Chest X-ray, AP view. Patient: 45 years old, sex F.
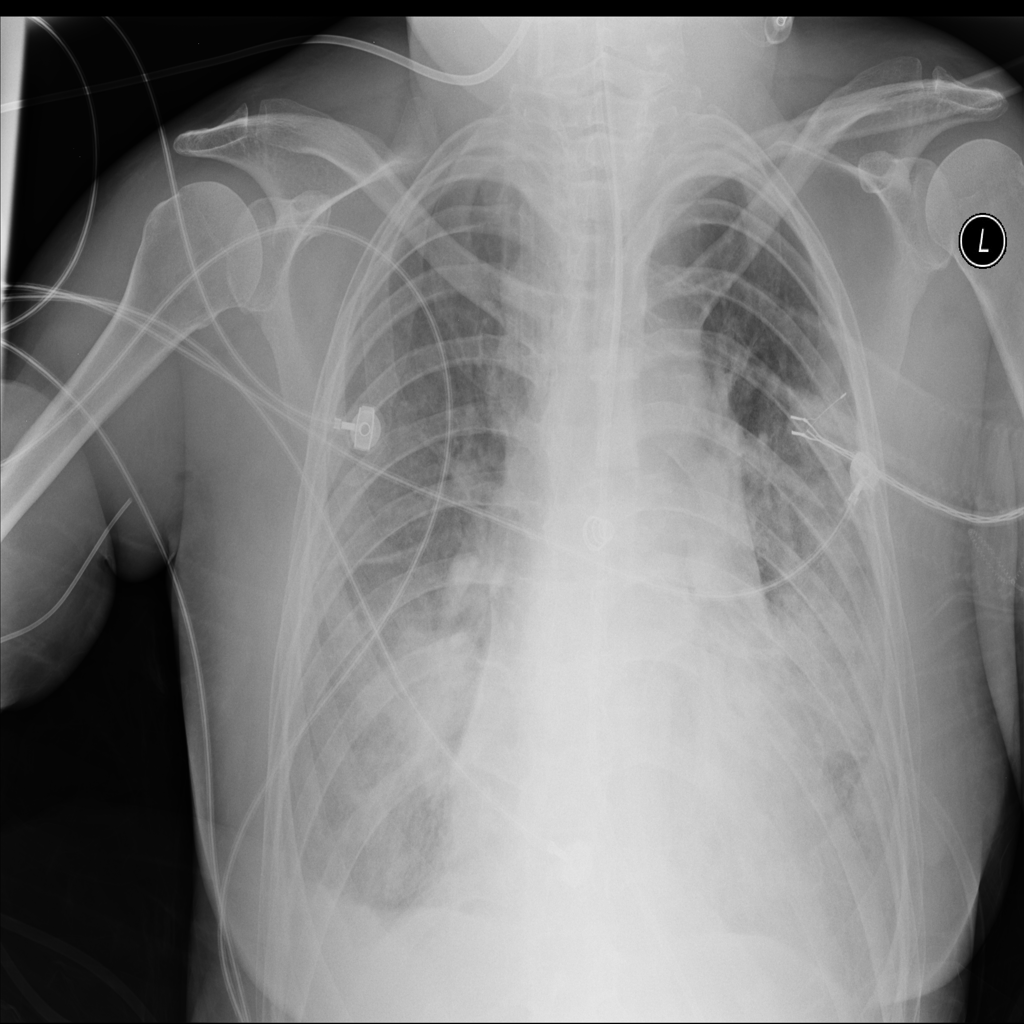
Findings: Atelectasis, Effusion, Infiltration